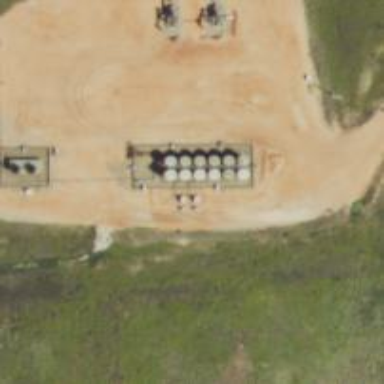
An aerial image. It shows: Storage tank that is man-made.